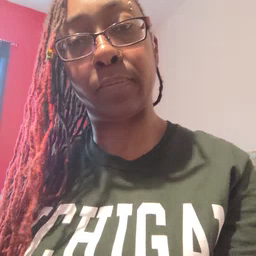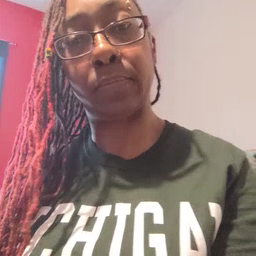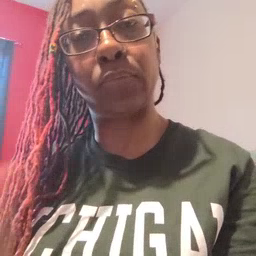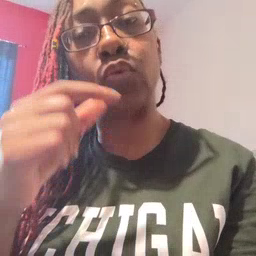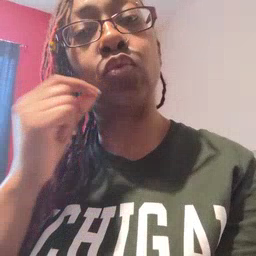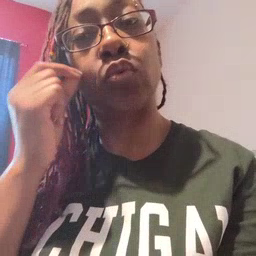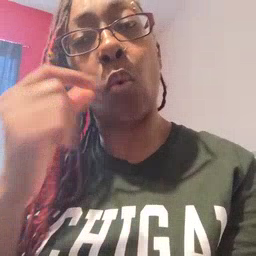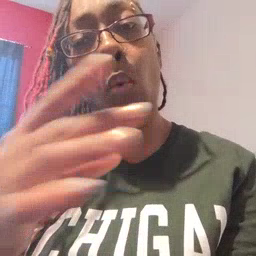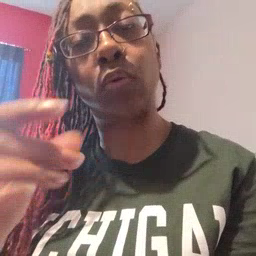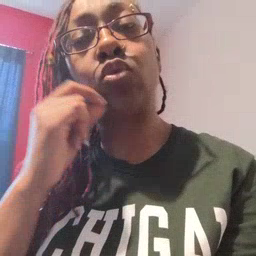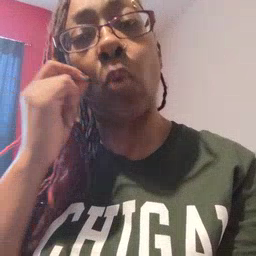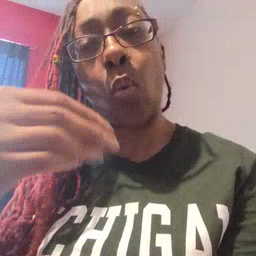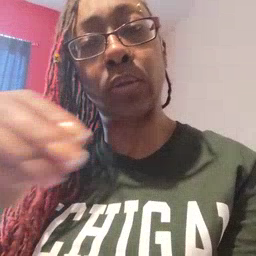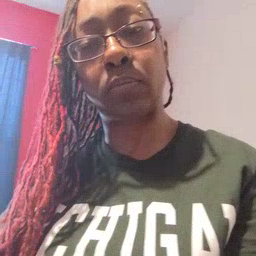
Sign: store